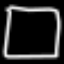
Label: square